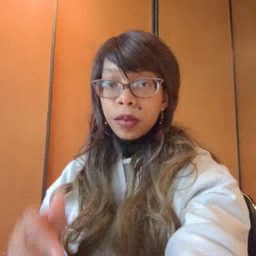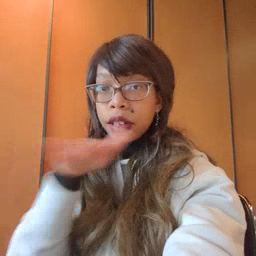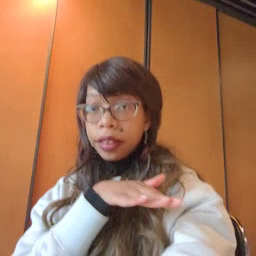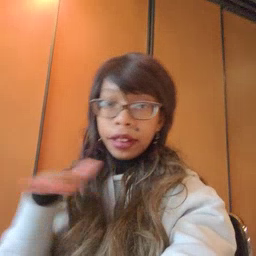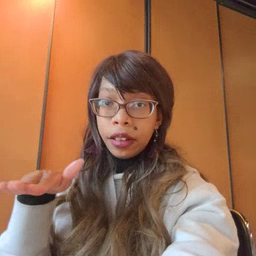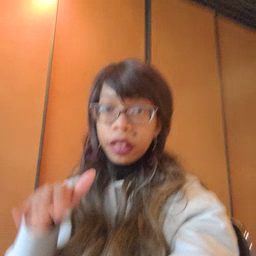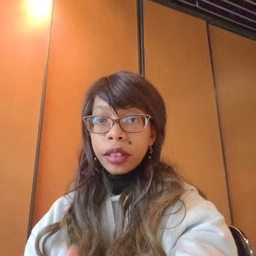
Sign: clean